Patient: sex F, age 58
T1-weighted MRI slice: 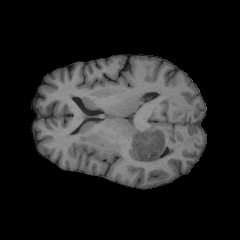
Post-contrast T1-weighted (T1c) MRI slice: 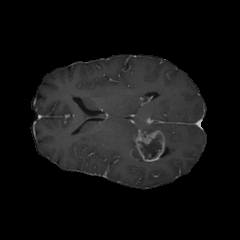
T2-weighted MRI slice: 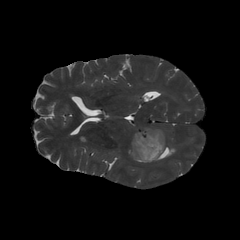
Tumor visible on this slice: yes
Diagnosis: Glioblastoma, IDH-wildtype
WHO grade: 4